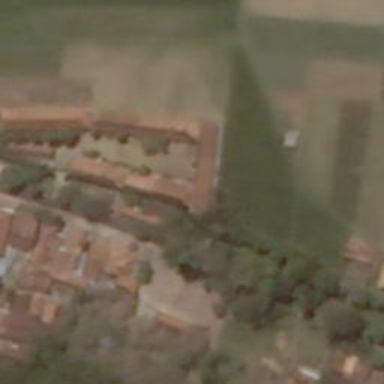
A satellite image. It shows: Village area.